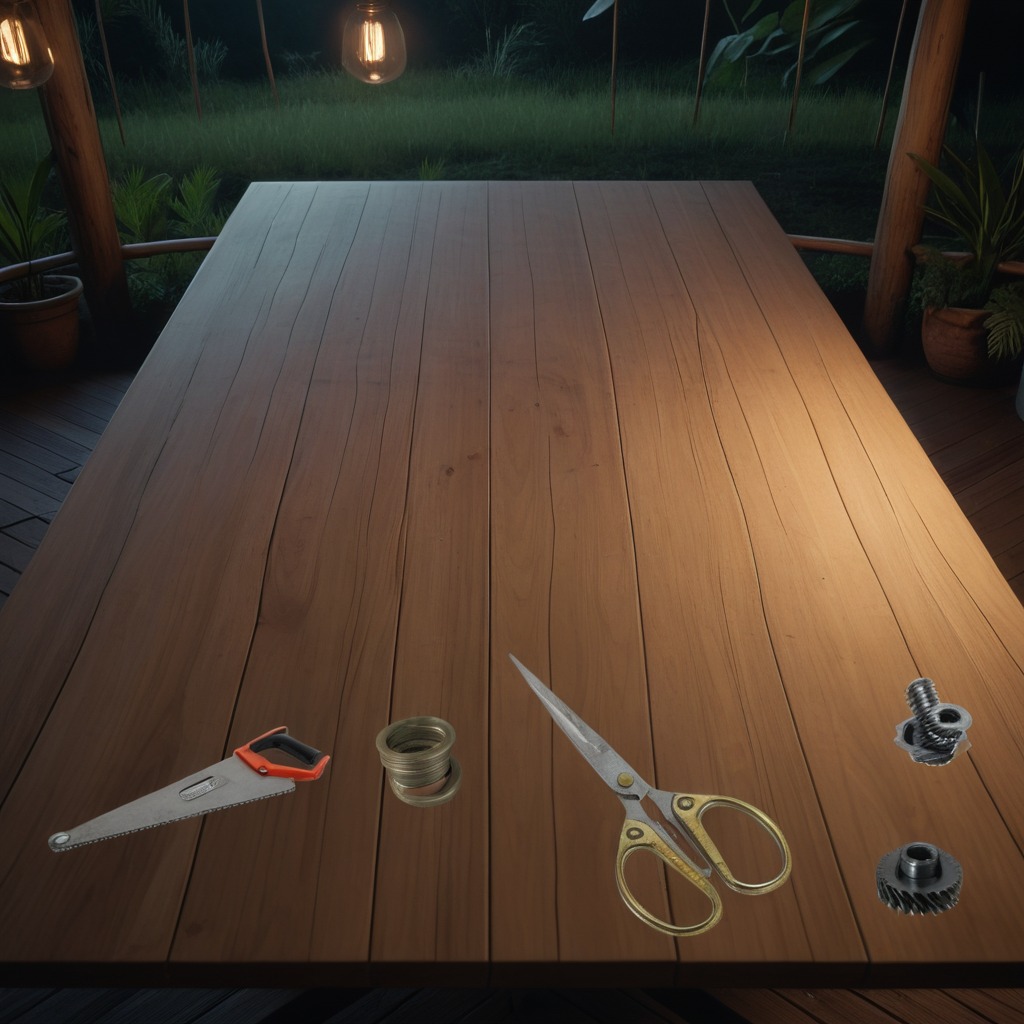
A metal gear with teeth, a metal machine screw, a coiled metal spring, a handheld metal saw, and a pair of scissors are lying on a wooden table inside a jungle field workshop tent at night.